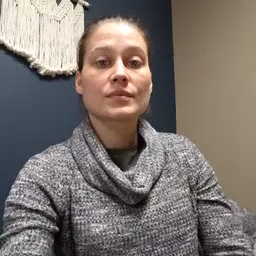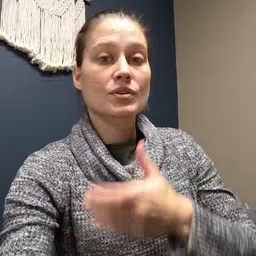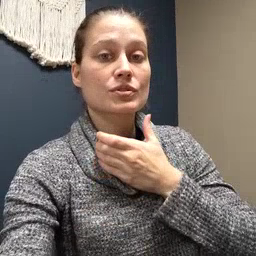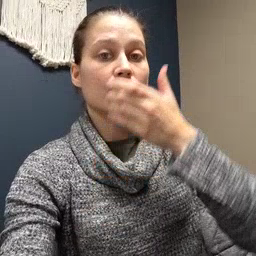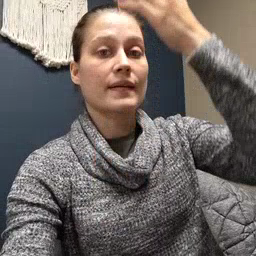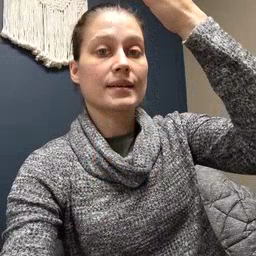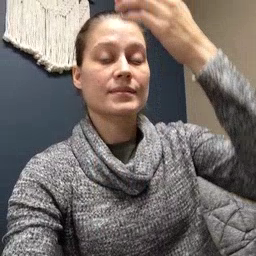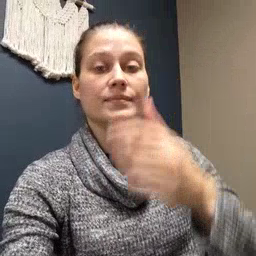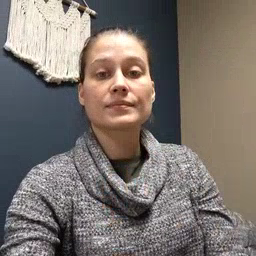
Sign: giraffe